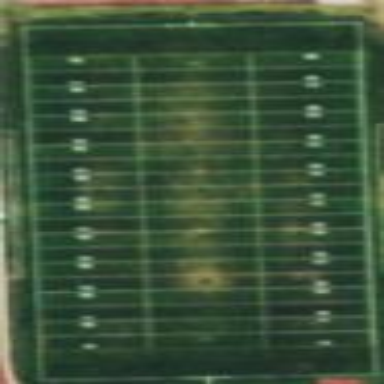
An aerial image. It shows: Pitch for American football.